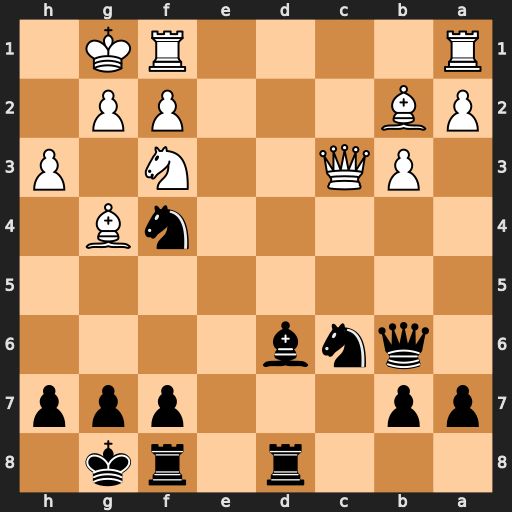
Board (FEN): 3r1rk1/pp3ppp/1qnb4/8/5nB1/1PQ2N1P/PB3PP1/R4RK1
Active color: b
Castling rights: -
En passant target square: -
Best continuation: Ne2+ Kh1 Nxc3